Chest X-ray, PA view. Patient: 55 years old, sex M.
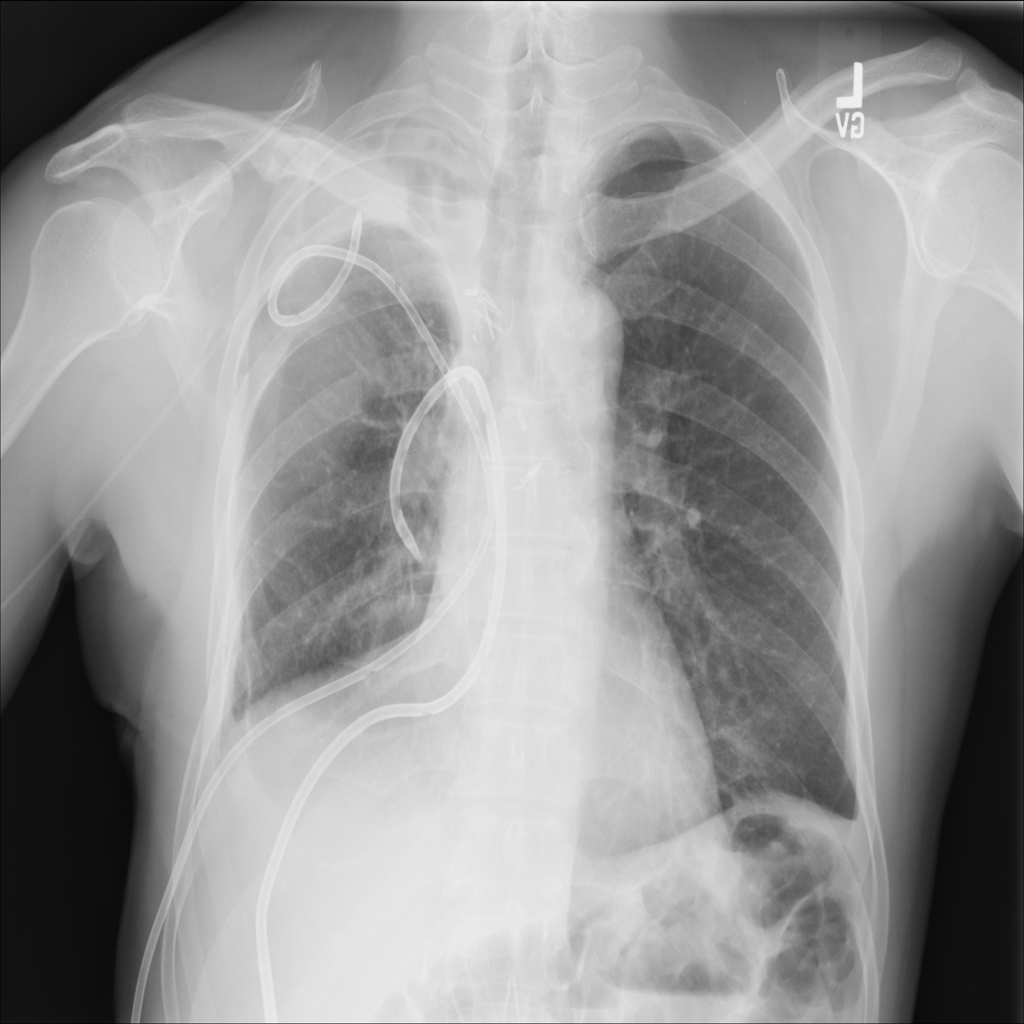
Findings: No Finding